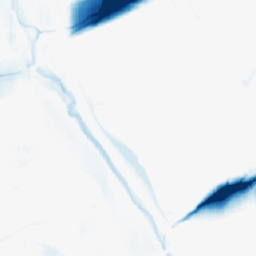
Category: morphological
Decomposition family: morphological_ellipse
Decomposition parameters: operation: closing
width: 50
height: 5
Upsampling method: nearest
Upsampling parameters: scale: 2
Upsampling scale: 2